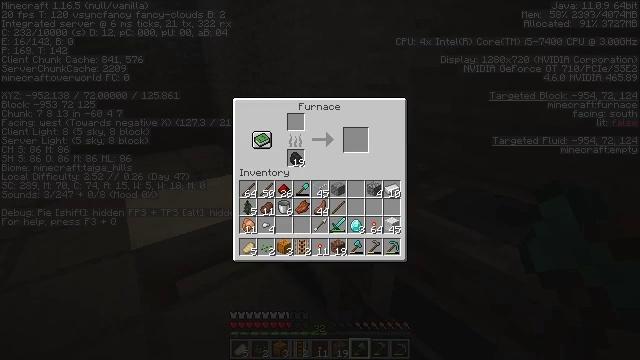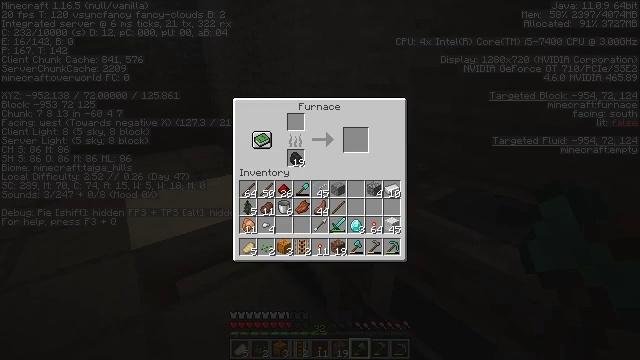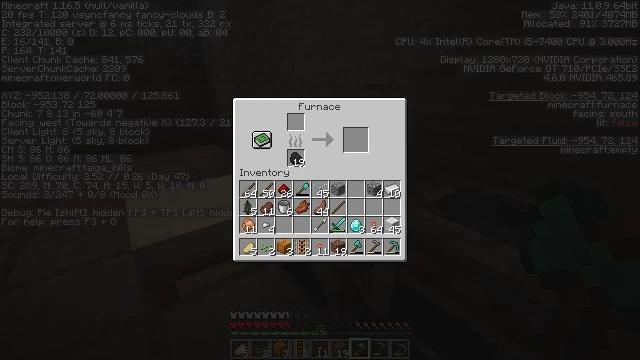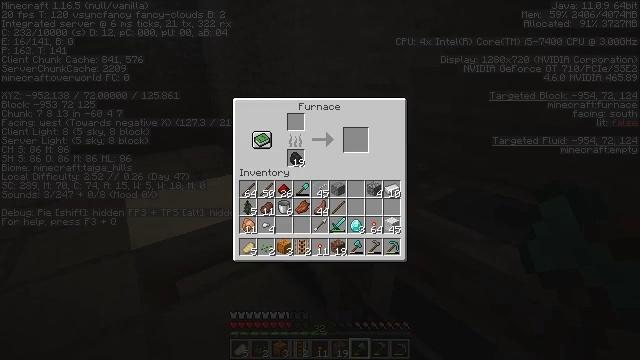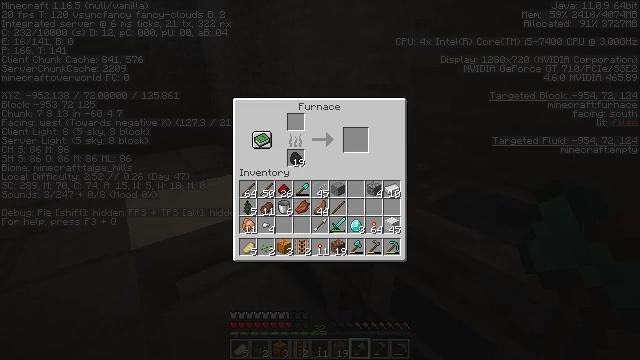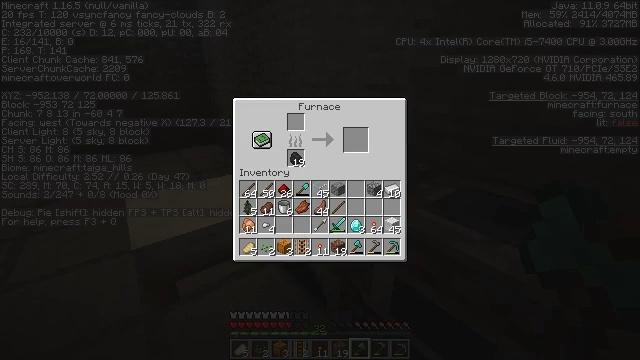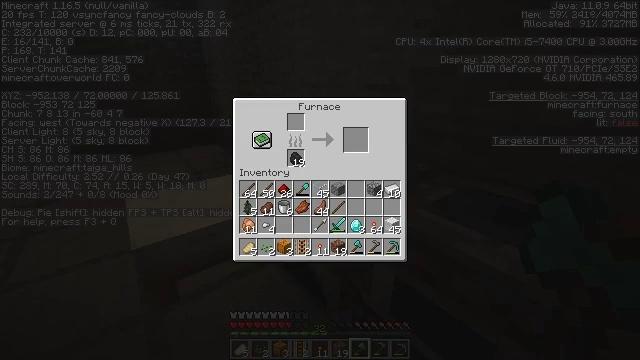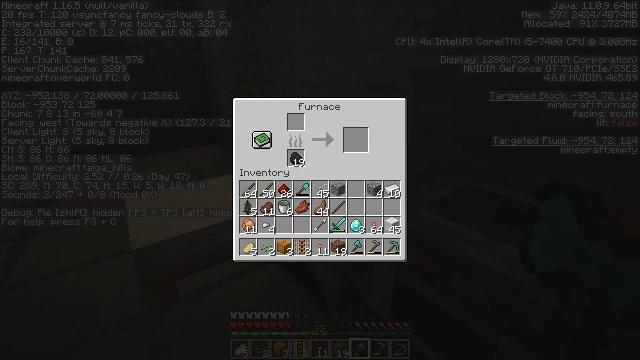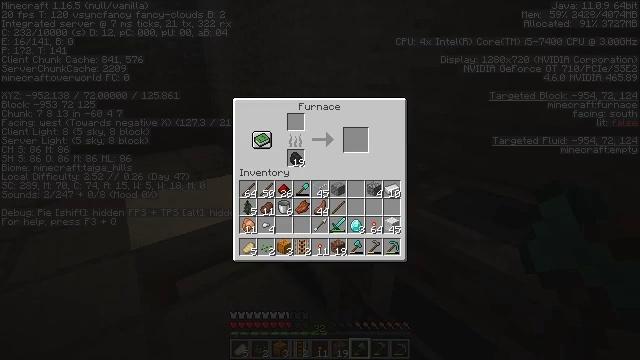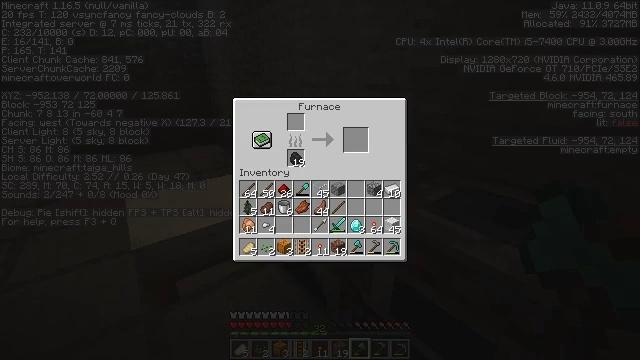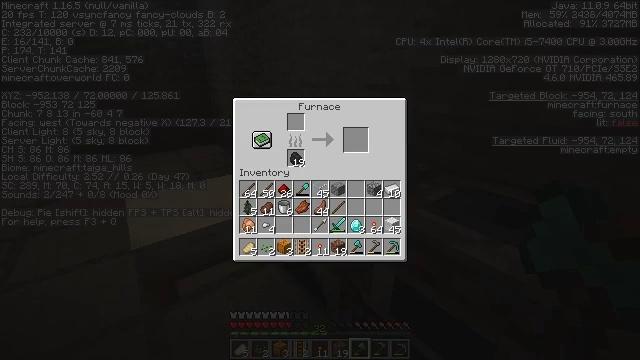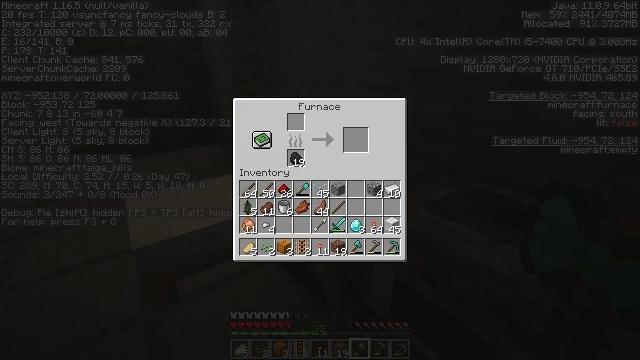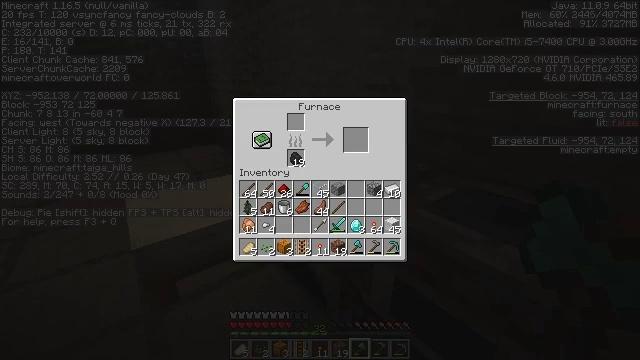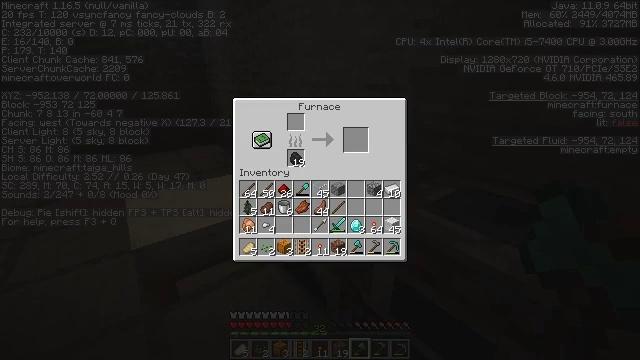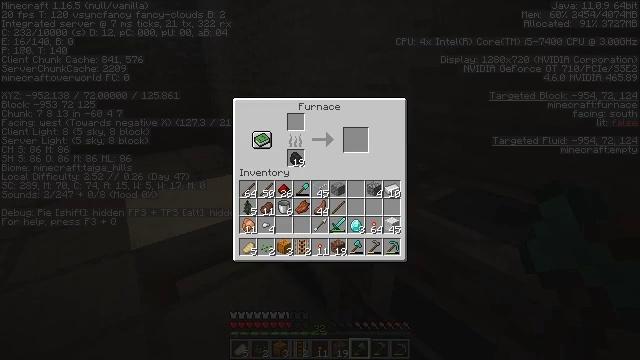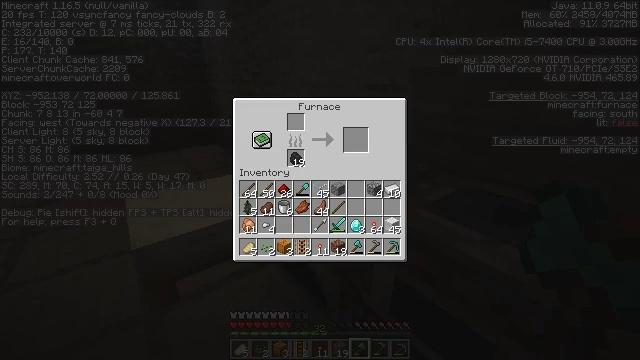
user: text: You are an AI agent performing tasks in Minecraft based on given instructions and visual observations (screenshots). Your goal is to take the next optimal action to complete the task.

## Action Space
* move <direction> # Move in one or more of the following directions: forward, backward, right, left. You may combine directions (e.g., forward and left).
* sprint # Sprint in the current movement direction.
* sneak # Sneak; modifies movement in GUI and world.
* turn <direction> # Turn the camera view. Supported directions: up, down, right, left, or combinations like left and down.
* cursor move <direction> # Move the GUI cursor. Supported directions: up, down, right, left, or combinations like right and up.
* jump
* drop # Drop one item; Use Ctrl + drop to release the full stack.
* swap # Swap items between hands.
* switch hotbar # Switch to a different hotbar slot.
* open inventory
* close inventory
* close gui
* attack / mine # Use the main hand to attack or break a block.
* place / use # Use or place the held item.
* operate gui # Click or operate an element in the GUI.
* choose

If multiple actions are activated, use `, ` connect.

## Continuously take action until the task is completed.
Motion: motion action
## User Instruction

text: Take iron ingots to craft a minecart.
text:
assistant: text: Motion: no_op
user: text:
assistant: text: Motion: no_op
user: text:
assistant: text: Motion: no_op
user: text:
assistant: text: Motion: no_op
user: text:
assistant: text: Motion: no_op
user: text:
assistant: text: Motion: no_op
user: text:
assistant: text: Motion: no_op
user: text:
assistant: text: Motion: no_op
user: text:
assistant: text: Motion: no_op
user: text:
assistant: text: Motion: no_op
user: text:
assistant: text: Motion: no_op
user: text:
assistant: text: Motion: no_op
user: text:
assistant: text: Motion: no_op
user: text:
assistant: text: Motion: no_op
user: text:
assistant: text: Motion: no_op
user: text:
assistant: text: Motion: no_op
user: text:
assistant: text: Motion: no_op
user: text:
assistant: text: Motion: no_op
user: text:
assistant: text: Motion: no_op
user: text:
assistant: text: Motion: no_op
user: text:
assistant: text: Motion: no_op
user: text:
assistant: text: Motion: no_op
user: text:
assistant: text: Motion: no_op
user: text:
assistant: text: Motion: no_op
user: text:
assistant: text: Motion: no_op
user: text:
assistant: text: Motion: no_op
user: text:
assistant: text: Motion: no_op
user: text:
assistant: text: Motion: no_op
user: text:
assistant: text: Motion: no_op
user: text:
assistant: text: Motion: no_op